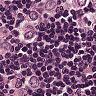
Metastatic tissue present: yes